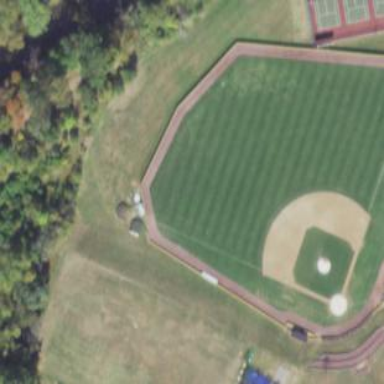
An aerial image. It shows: Baseball pitch for leisure land.